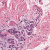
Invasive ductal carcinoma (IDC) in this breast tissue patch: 0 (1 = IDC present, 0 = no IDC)